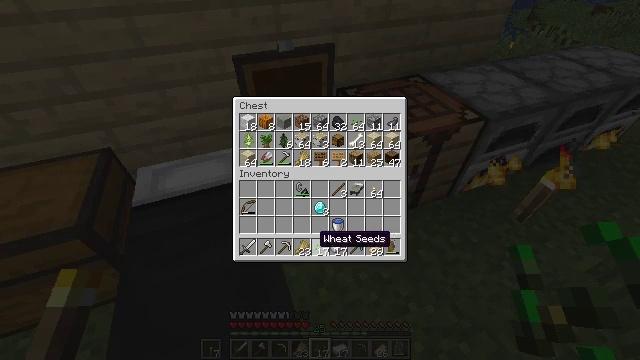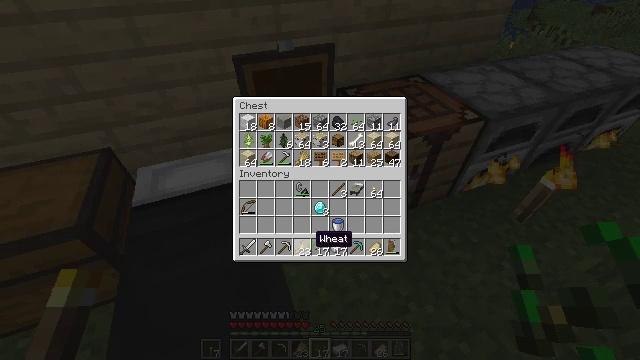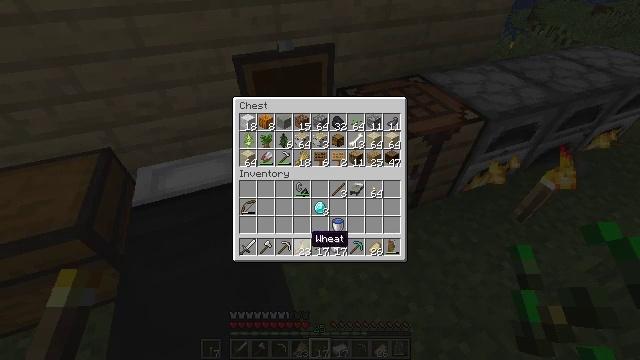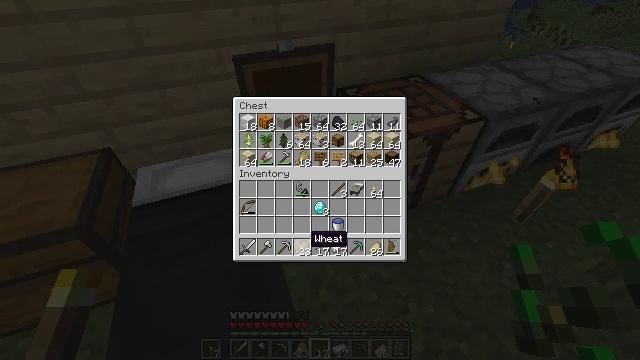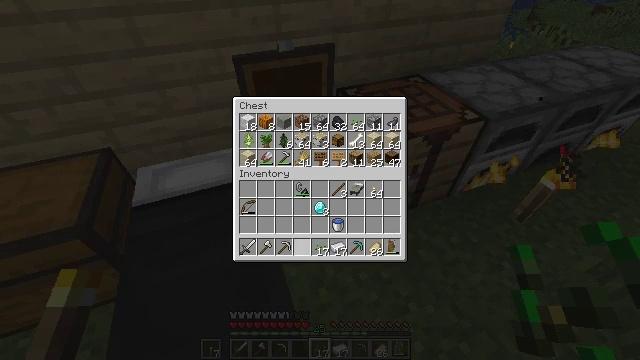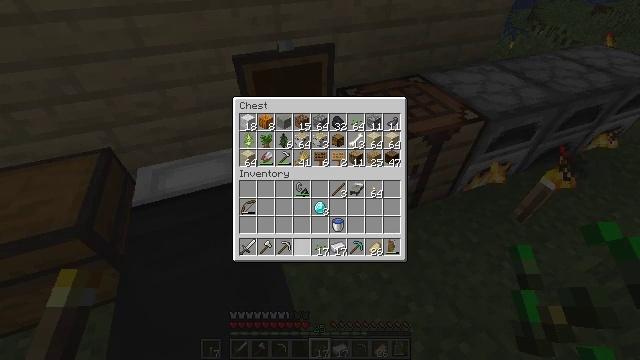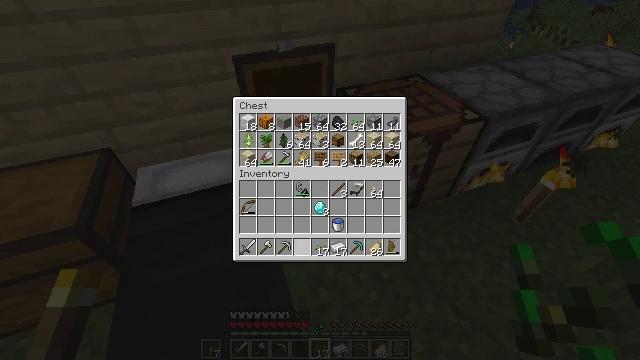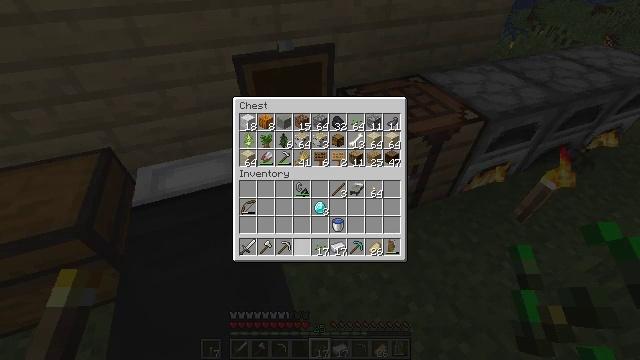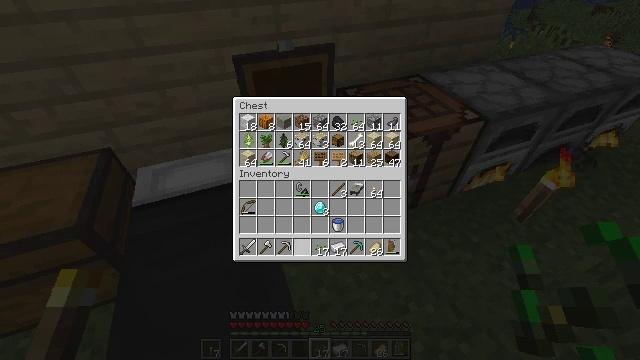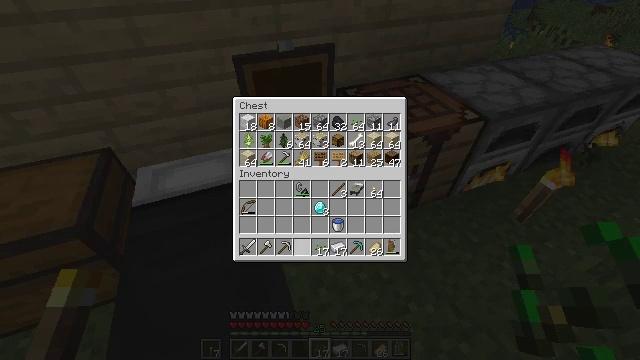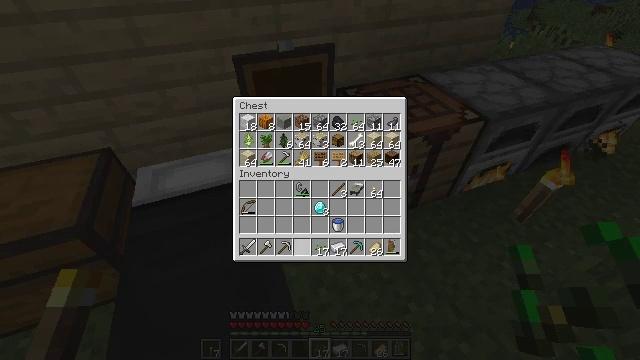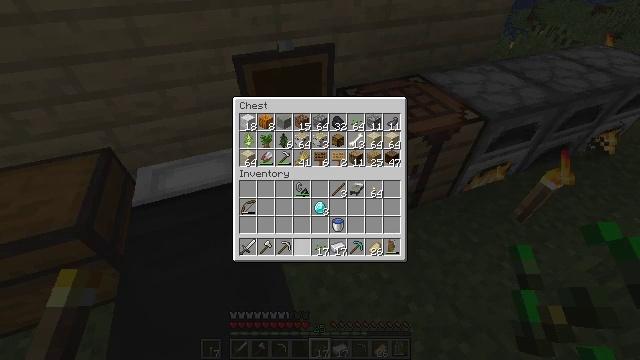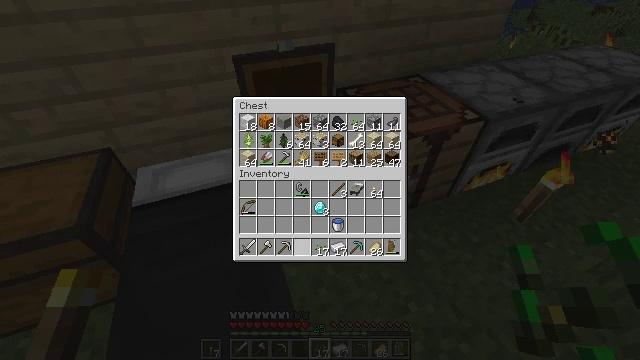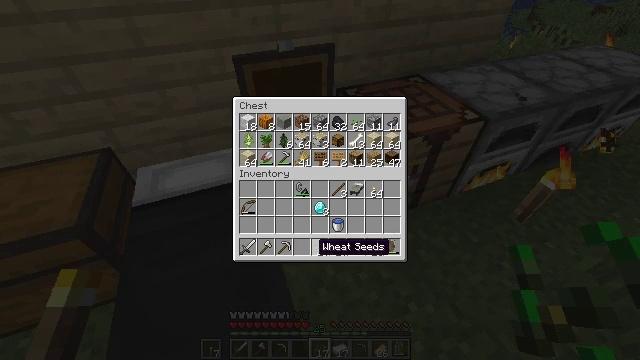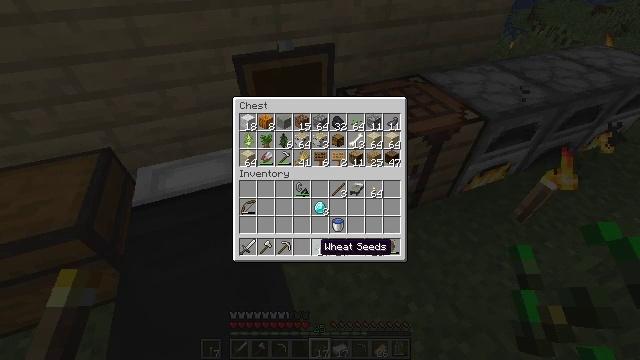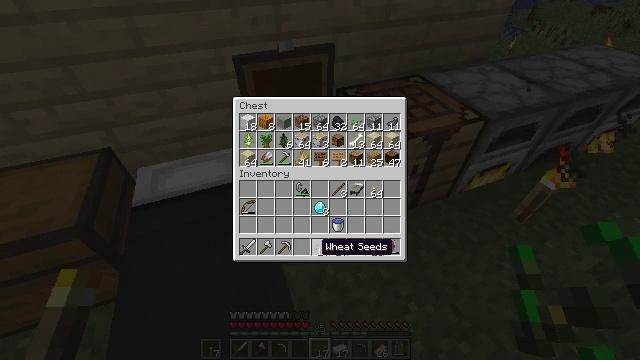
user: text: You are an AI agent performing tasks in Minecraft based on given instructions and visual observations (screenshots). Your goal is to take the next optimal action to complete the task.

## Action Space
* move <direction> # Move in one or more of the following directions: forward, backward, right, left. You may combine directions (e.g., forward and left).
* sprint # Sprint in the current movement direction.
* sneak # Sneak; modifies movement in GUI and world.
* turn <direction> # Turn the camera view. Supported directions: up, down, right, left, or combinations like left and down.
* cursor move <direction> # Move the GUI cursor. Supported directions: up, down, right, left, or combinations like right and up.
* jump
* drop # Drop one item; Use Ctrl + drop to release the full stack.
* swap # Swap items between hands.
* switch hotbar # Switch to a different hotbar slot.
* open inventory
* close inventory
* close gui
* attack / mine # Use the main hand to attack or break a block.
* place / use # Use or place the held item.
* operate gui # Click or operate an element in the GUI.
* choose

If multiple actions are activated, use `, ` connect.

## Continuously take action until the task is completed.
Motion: motion action
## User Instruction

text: Smelt gold to obtain a gold ingot.
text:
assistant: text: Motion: sneak
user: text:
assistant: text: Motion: sneak
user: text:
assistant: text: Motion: sneak
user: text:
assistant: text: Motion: sneak, attack / mine
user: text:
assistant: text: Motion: sneak, attack / mine
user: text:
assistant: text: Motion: sneak, attack / mine
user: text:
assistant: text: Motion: sneak
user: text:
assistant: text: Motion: sneak
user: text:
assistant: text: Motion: sneak
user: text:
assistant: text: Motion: sneak
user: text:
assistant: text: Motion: sneak
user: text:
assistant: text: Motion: sneak
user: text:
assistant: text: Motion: sneak
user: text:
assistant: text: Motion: sneak
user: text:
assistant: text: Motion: sneak
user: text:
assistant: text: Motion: sneak
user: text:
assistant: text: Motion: sneak
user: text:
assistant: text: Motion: sneak
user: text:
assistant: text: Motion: sneak
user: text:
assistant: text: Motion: sneak
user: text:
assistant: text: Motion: sneak
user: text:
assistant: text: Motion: sneak
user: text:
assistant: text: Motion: sneak
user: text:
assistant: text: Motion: sneak
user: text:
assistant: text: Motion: sneak
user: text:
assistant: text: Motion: sneak
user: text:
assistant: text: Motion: sneak
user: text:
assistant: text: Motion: no_op
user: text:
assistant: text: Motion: no_op
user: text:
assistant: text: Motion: no_op